Brain MRI, t2w sequence, axial 2D slice.
Patient: age 23, sex F, weight 90 kg, height 1.9 m
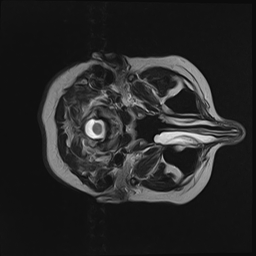